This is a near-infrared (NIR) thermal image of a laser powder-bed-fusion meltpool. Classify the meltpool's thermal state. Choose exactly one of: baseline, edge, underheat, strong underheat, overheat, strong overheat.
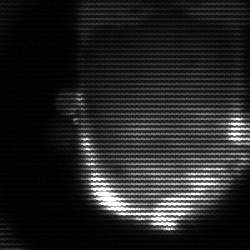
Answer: baseline